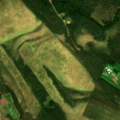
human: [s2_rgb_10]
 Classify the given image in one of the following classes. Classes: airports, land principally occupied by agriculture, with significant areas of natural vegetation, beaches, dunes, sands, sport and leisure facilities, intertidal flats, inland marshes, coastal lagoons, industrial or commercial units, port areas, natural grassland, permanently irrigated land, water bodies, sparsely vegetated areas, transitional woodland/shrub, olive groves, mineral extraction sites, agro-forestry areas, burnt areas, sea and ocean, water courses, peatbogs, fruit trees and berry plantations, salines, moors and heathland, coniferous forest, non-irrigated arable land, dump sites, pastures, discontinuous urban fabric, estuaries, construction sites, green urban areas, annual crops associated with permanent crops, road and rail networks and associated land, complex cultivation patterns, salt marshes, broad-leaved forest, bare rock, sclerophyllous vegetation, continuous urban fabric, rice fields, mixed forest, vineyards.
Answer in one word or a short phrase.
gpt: coniferous forest, peatbogs